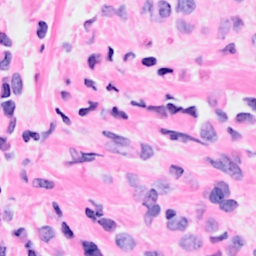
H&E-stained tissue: Breast